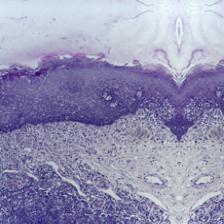
Diagnosis: Normal